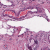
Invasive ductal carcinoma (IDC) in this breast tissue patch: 0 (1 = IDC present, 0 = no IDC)